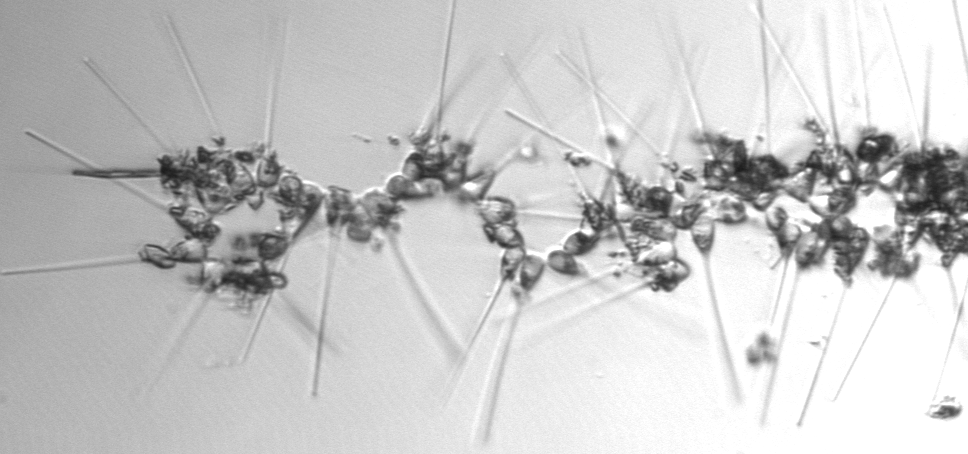
Label: Asterionellopsis_glacialis